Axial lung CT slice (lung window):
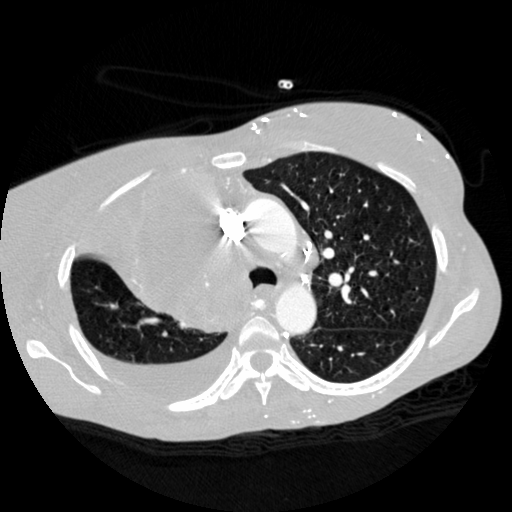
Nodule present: no